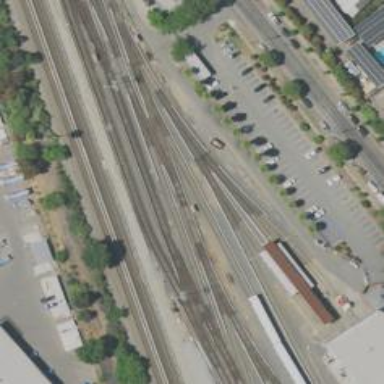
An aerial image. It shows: Electrified rail passing through service yard.